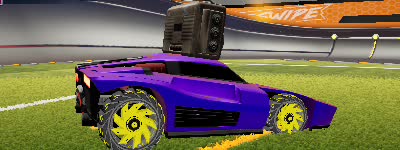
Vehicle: breakout